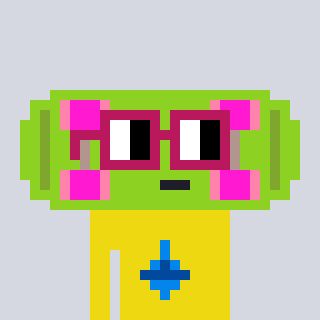
a pixel art character with square dark red glasses, a skateboard-shaped head and a yellow-colored body on a cool background